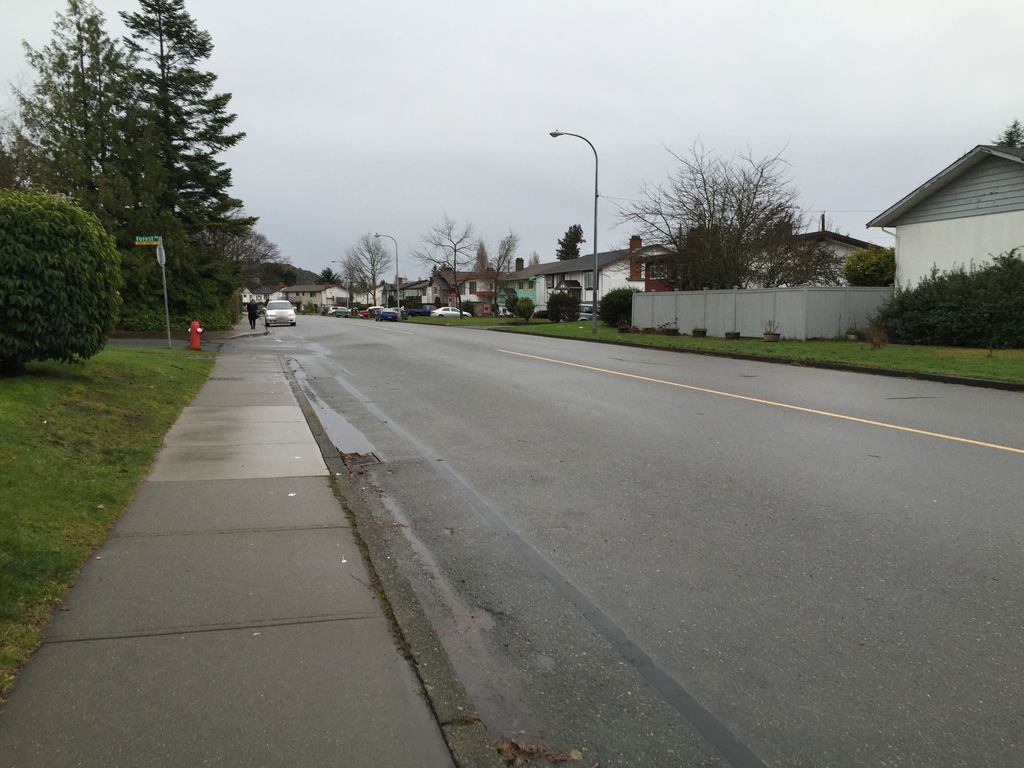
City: victoria